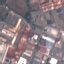
Label: Industrial